Field crop: maize
Growth stage: 2
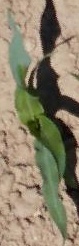
Species: maize